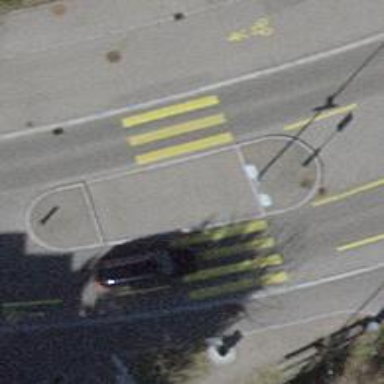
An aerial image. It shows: Uncontrolled zebra crossing with pedestrian island.